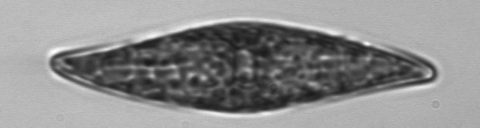
Label: Pleurosigma